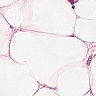
Metastatic tissue present: yes